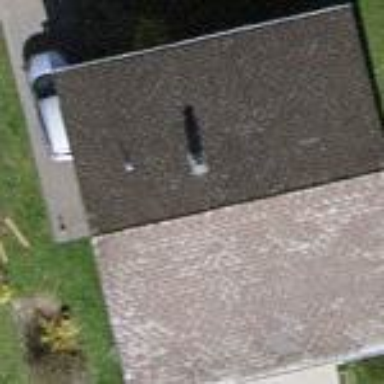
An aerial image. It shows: Residential house with gabled roof. The roof is oriented across the building.